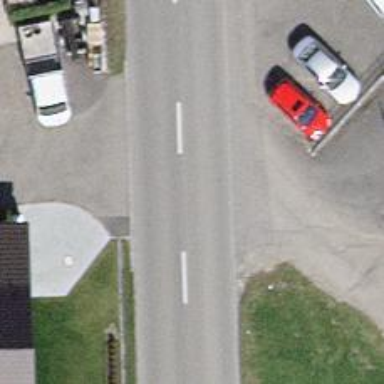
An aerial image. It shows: Tertiary road with asphalt surface.